Interaction volume radius: 5 \u00c5
Interaction volume height: 40 \u00c5
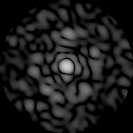
Disorder parameter: 0.8645